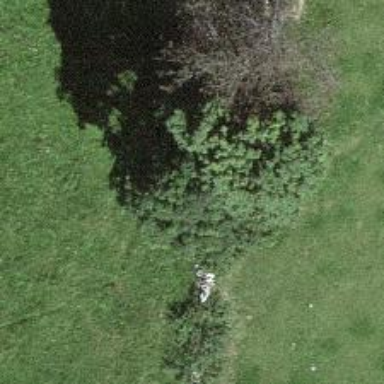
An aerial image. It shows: Single tag "natural: tree."